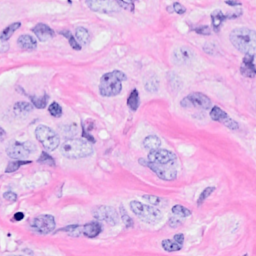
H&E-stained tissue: Breast